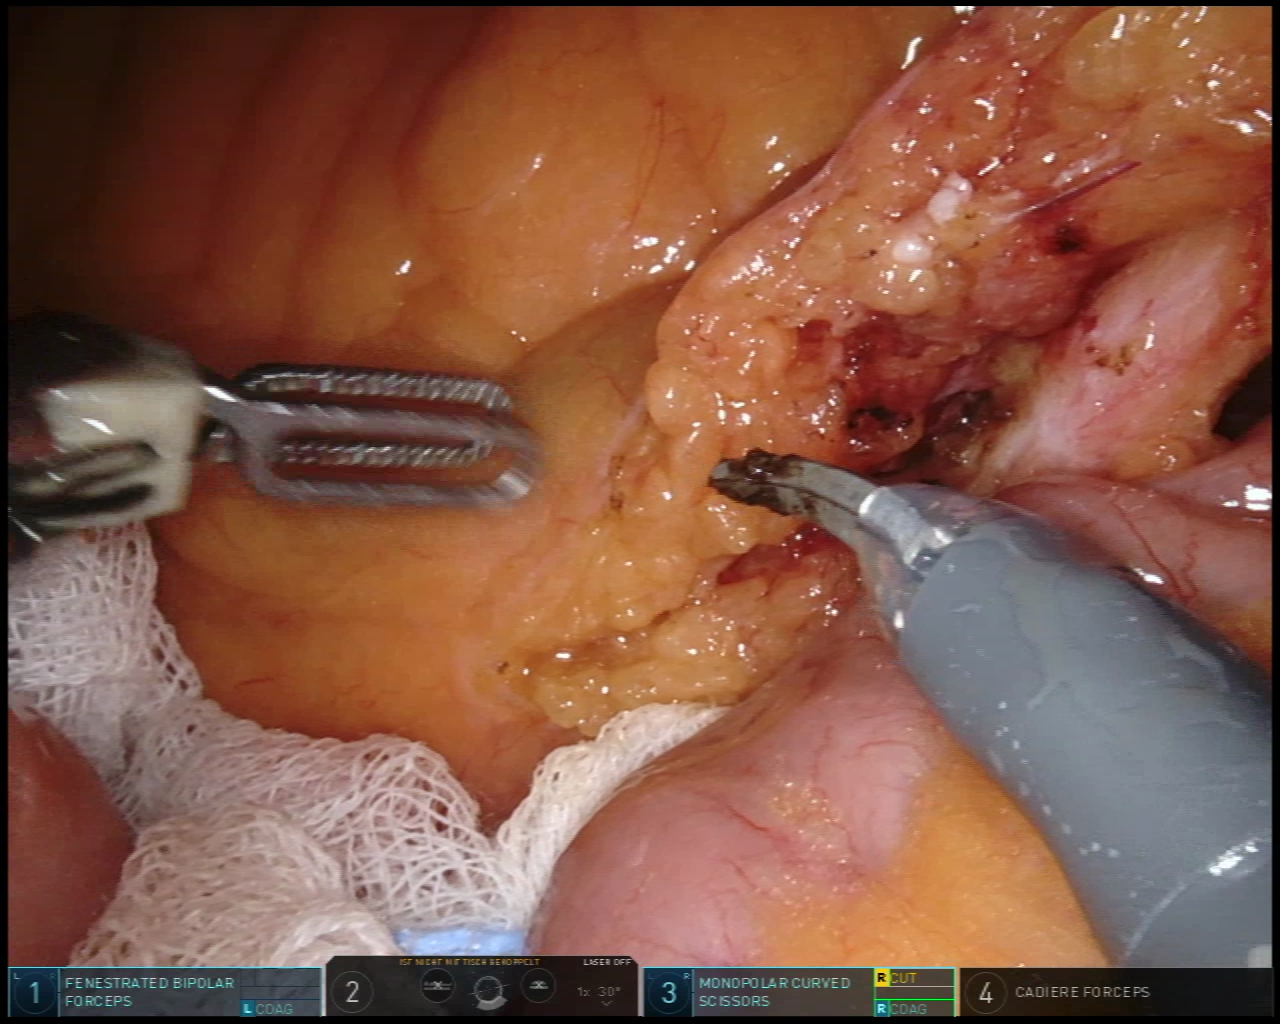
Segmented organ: inferior_mesenteric_artery
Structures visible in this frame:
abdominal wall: no
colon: no
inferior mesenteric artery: yes
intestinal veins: no
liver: no
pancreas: no
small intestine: yes
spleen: no
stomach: no
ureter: no
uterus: no
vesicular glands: no